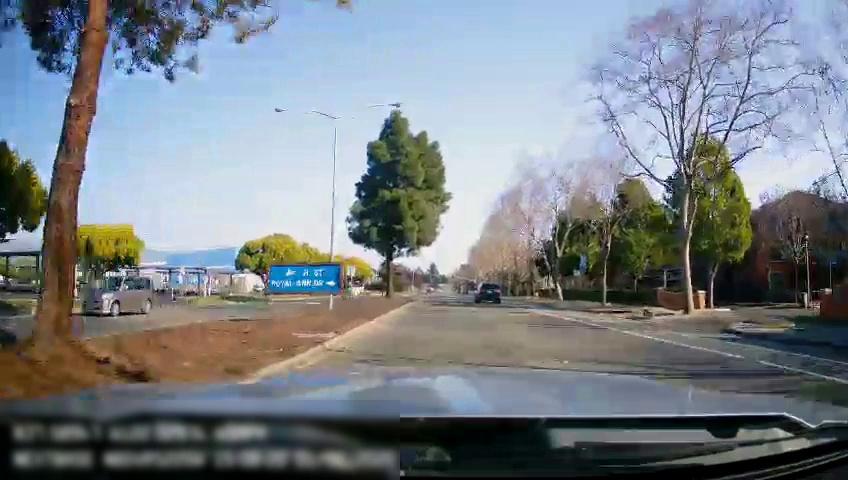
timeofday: Day
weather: Sunny
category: Drivable Space
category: Drivable Space
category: Vehicles | SUV
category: Vehicles | Car
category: Lanes | Alternate Lane
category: Lanes | Alternate Lane
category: Traffic | Signs